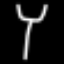
Label: fork